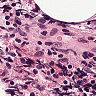
Metastatic tissue present: no